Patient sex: M
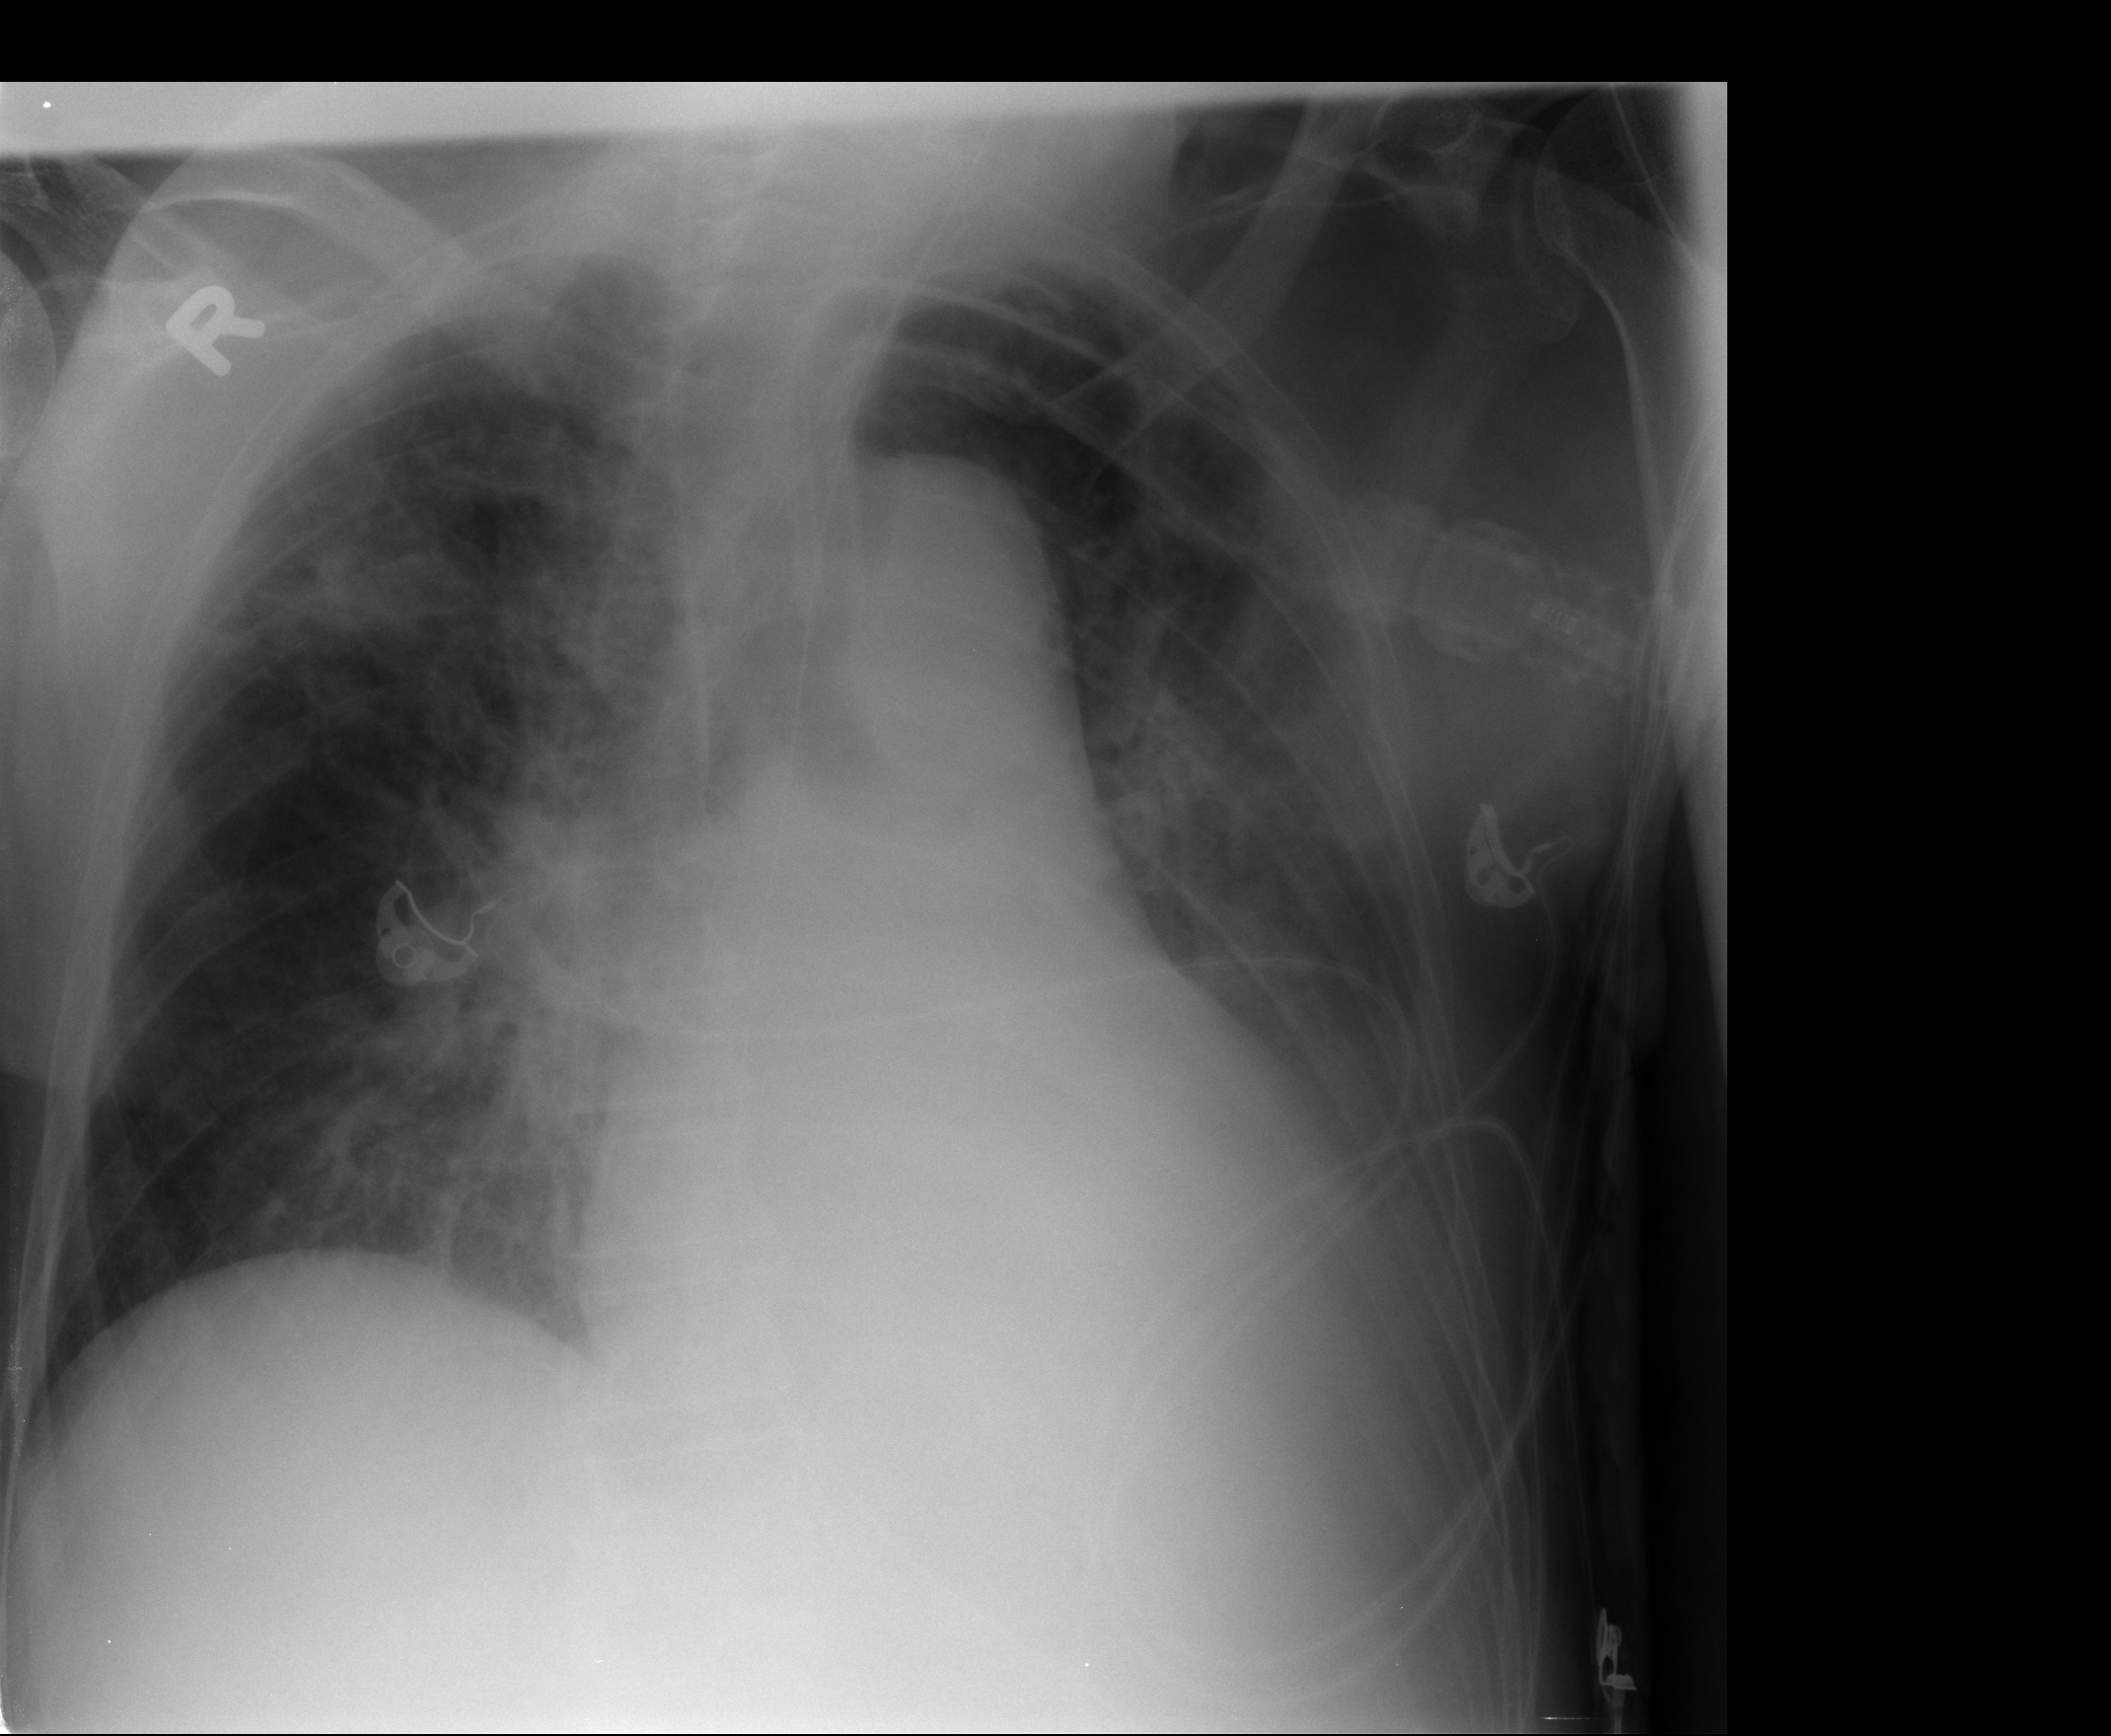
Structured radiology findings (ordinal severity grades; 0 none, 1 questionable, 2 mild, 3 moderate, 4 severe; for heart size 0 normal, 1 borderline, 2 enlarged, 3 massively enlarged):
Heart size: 2
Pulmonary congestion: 2
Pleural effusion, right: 1
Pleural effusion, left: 2
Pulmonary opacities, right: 2
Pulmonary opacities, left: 3
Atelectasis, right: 2
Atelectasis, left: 2